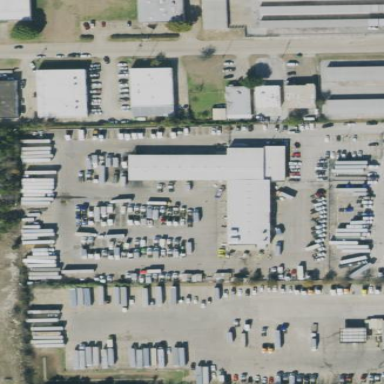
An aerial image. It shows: Car repair building.